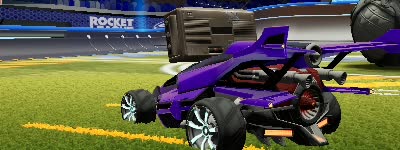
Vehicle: aftershock